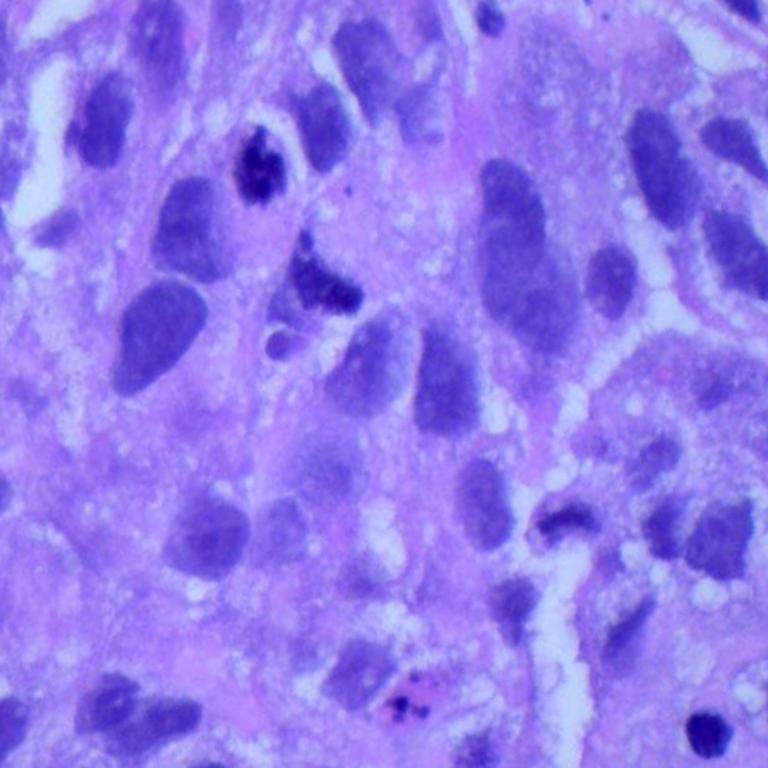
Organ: lung
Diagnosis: squamous carcinomas